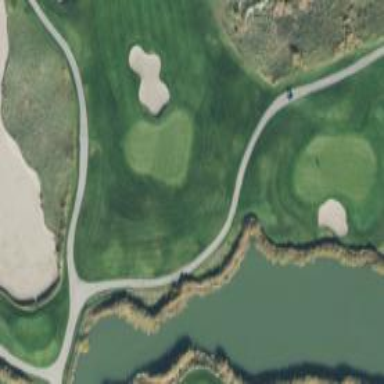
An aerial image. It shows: View of golf hole.